Question: in each frame (as in frames per second) I render, I make a smaller version of it with just the objects that the user can select (and any selection-obstructing objects). In that buffer I render each object in a different color.
When the user has mouseX and mouseY, I then look into that buffer what color corresponds with that position, and find the corresponding objects.
I can't work with FBO so I just render this buffer to a texture, and rescale the texture orthogonally to the screen, and use glReadPixels to read a "hot area" around mouse cursor.. I know, not the most efficient but performance is ok for now.
Now I have the problem that this buffer with "colored objects" has some accuracy problems. Of course I disable all lighting and frame shaders, but somehow I still get artifacts. Obviously I really need clean sheets of color without any variances.

Note that here I put all the color information in an unsigned byte in GL_RED. (assumiong for now I maximally have 255 selectable objects).
Are these caused by rescaling the texture? (I could replace this by looking up scaled coordinates int he small texture.), or do I need to disable some other flag to really get the colors that I want.
Can this technique even be used reliably?
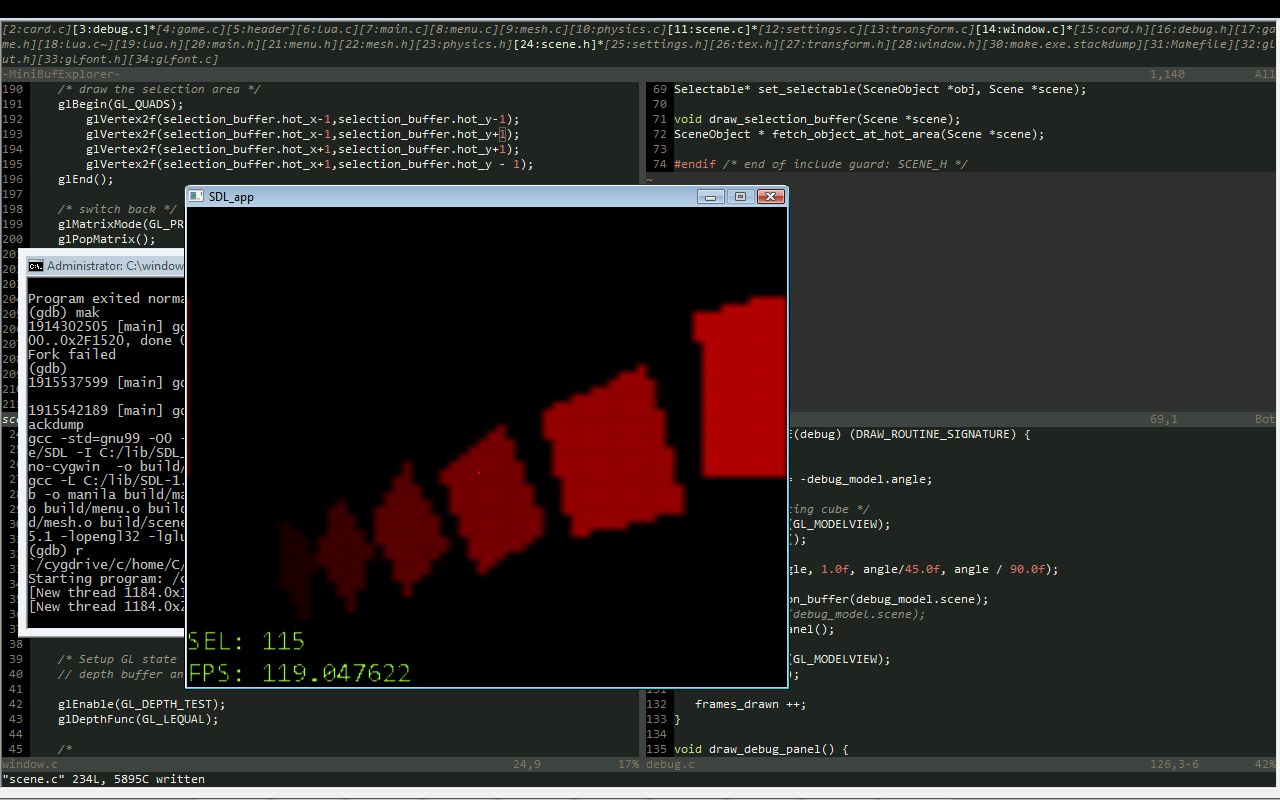
Answer: It looks like you're using 'GL_LINEAR' for your 'GL_TEXTURE_MAG_FILTER'. Use <URL> instead if you don't want interpolated colors.